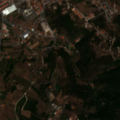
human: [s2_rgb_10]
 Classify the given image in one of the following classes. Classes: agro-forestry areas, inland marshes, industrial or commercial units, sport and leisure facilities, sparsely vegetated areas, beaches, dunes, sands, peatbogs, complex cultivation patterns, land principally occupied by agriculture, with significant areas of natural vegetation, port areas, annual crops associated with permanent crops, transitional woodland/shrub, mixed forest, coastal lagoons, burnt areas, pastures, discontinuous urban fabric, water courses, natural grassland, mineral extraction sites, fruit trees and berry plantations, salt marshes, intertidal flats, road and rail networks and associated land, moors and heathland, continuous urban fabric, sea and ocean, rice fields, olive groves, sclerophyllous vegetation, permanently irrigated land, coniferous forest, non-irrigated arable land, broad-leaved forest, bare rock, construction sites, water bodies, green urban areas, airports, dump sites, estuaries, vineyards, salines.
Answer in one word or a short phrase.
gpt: continuous urban fabric, discontinuous urban fabric, complex cultivation patterns, land principally occupied by agriculture, with significant areas of natural vegetation, sclerophyllous vegetation